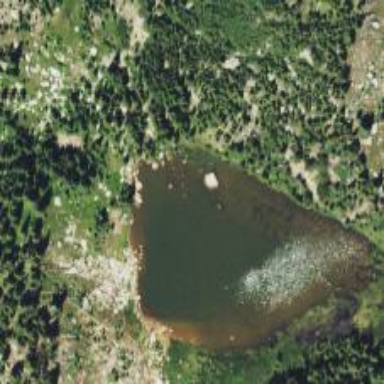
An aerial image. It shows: Beautiful lake surrounded by nature.